Interaction volume radius: 10 \u00c5
Interaction volume height: 15 \u00c5
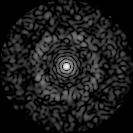
Disorder parameter: 0.8334